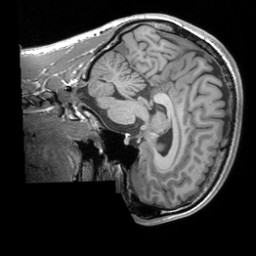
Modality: T1w
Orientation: sagittal
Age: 27
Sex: male
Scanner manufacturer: siemens
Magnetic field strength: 3 T
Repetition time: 1.9 s
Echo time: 0.00252 s